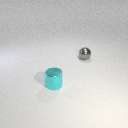
small gray metal sphere to the right of small cyan metal cylinder